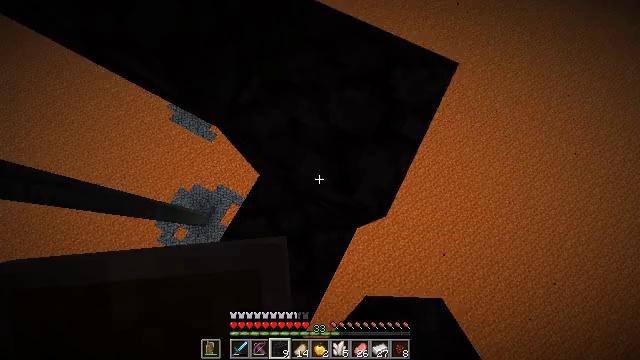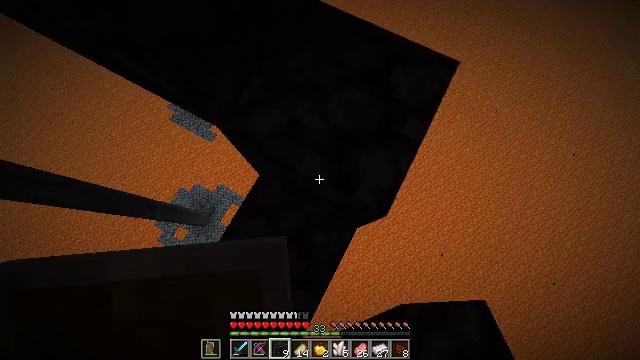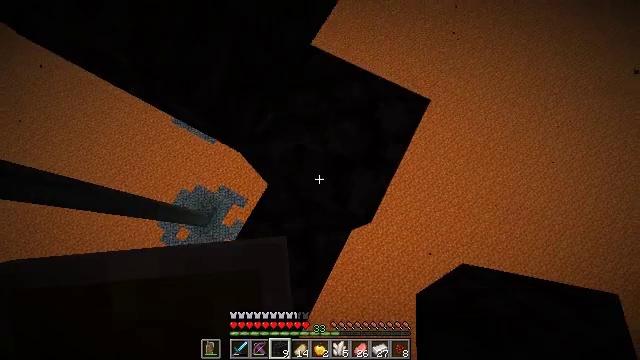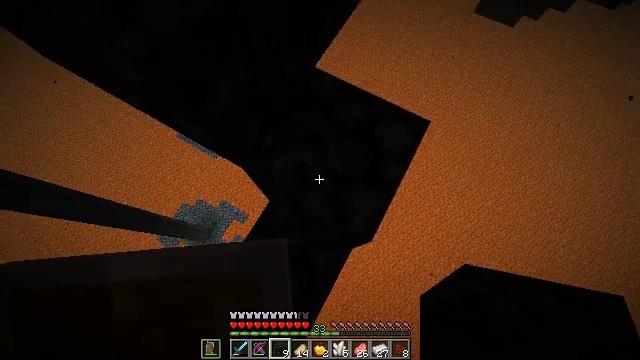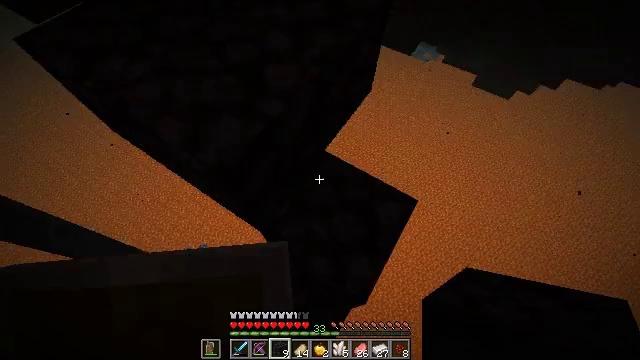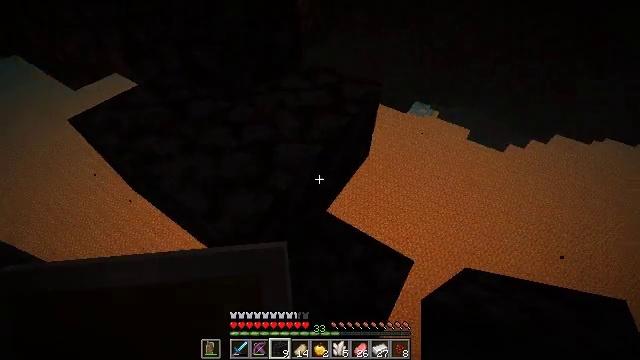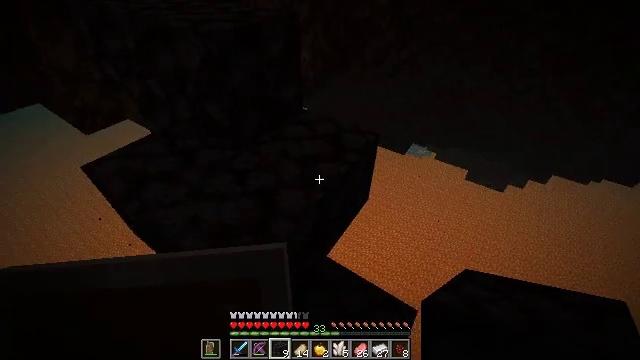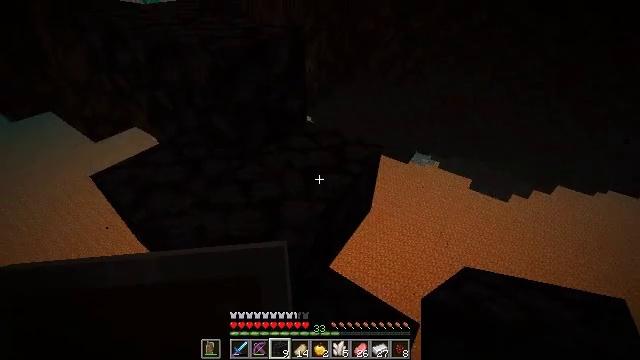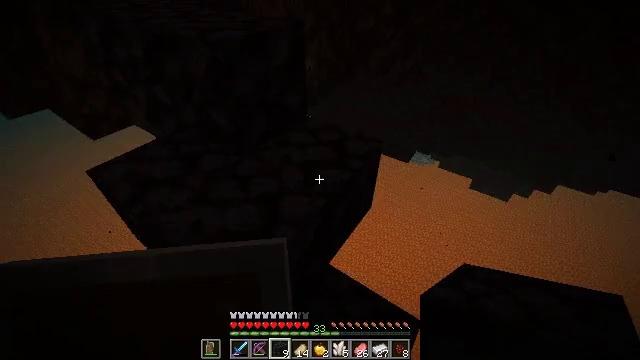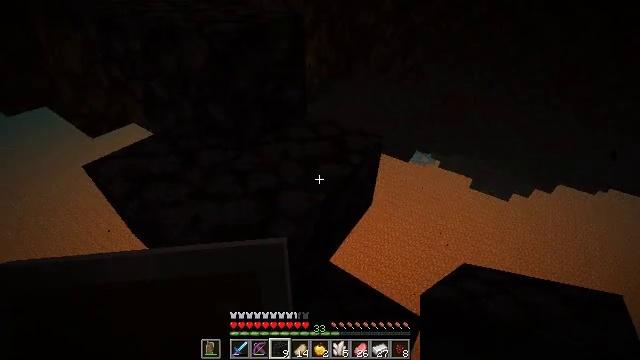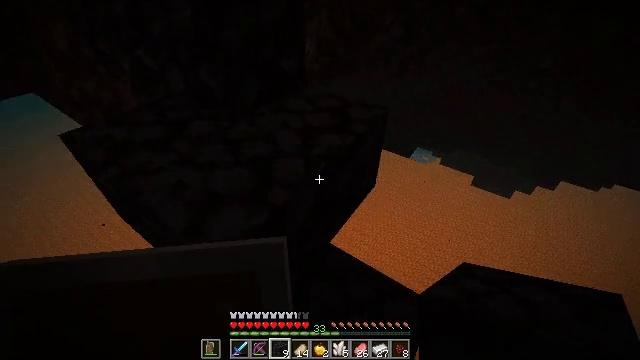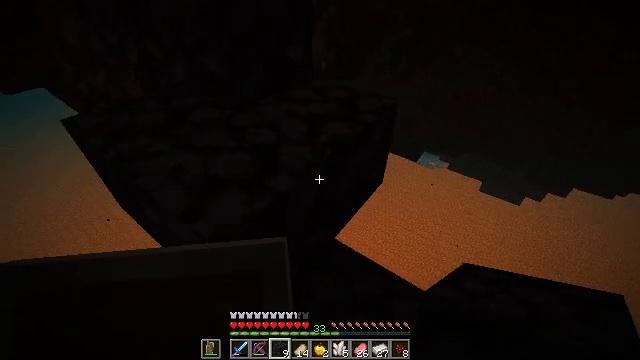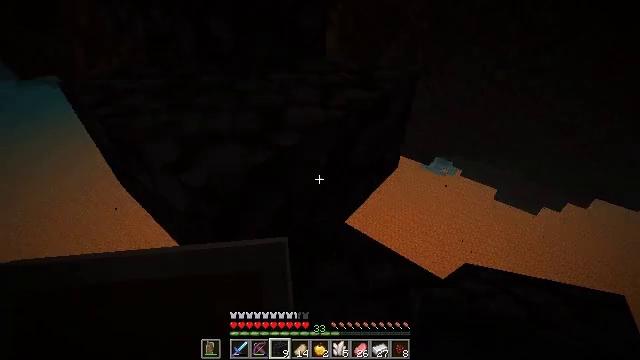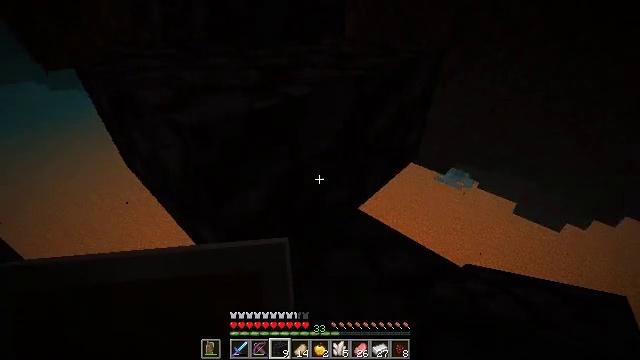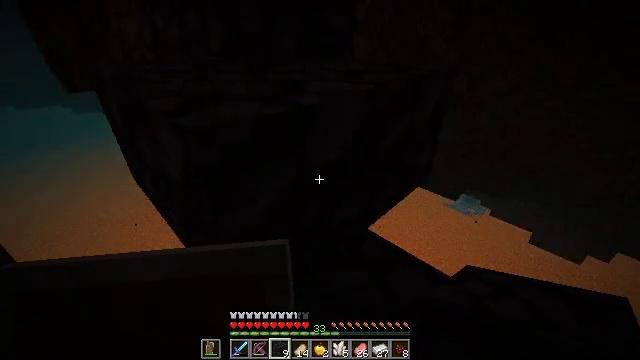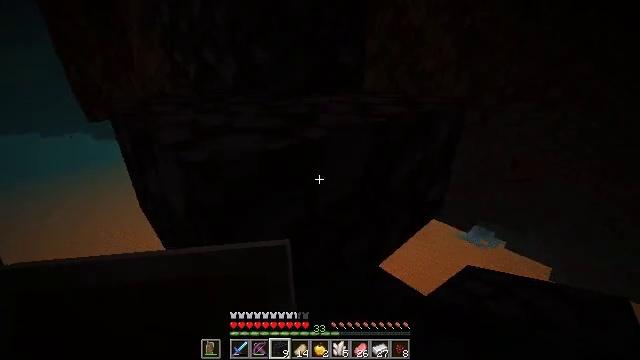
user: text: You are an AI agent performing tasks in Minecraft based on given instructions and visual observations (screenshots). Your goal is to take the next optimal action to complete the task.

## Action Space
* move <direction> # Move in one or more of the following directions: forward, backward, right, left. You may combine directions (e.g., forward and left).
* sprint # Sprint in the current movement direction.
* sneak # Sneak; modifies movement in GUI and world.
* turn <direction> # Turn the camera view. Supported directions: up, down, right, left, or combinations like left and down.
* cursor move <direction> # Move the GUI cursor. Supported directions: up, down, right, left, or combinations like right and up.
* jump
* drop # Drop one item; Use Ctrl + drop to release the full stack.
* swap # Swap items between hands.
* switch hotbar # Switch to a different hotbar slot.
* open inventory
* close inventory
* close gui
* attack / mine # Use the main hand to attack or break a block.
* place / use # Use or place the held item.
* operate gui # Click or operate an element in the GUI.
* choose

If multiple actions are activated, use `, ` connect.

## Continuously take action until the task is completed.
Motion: motion action
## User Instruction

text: Mine the block under the soul fire.
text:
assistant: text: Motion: sneak, jump
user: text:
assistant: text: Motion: sneak, jump
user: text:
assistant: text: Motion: sneak, turn left and up, jump
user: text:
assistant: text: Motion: sneak, turn left and up, jump
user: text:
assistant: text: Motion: sneak, turn up
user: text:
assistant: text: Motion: sneak, turn up
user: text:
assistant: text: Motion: sneak, turn up
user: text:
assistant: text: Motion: sneak
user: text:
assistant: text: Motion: sneak
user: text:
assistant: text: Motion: sneak
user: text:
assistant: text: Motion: sneak, turn left
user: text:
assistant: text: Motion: move forward, sneak, turn left and up
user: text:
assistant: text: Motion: move forward, sneak, turn left and up
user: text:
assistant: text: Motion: move forward, sneak, turn left and up
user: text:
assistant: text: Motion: move forward, sneak, turn left and up
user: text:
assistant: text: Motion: move forward, sneak, turn left and up
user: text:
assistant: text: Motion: move forward, sneak, turn left and up
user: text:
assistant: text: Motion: move forward, sneak, turn left and up
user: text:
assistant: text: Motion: move forward, sneak, turn left and up
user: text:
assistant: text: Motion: move forward, sneak
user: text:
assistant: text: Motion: move forward, sneak
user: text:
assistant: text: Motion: move forward, sneak
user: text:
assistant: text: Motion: move forward, sneak
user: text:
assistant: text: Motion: move forward, sneak, jump
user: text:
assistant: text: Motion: move forward, sneak, jump
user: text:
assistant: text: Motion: move forward, sneak, jump
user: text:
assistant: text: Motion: move forward, sneak, turn right, jump
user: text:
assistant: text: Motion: move forward, sneak, turn right
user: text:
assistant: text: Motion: move forward
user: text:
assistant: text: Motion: move forward